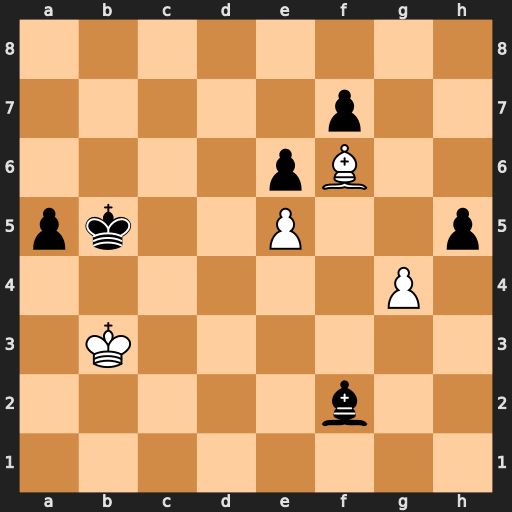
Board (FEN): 8/5p2/4pB2/pk2P2p/6P1/1K6/5b2/8
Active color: w
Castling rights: -
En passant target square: -
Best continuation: gxh5 Be3 Bg7